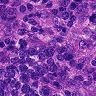
Metastatic tissue present: yes